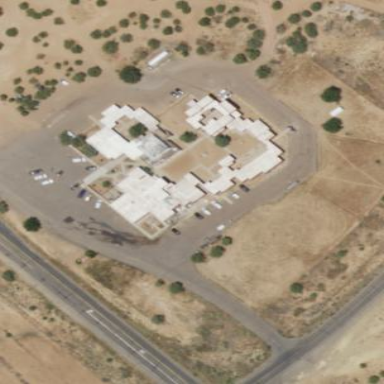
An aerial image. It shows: Public building.